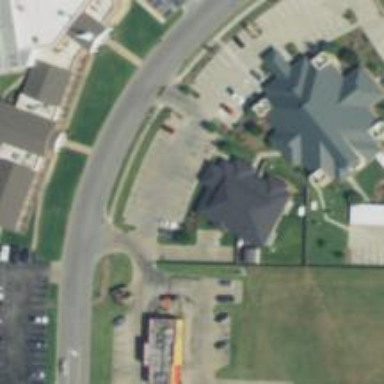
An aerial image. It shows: Veterinary facility.